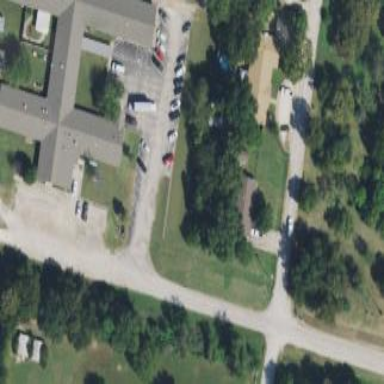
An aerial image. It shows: Nursing home building.